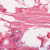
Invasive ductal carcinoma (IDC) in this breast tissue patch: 0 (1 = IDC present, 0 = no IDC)